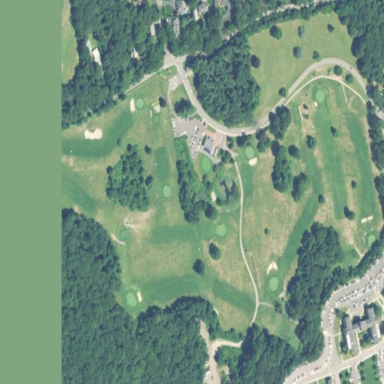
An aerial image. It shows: Golf course surrounded by greenery.